Question: How can I convert 1D vector f(r) to an image, with symmetrical revolution. I'm using python 2.7.
What I want to do with a figure. I want the image on right with a vector on left:

Many thanks.
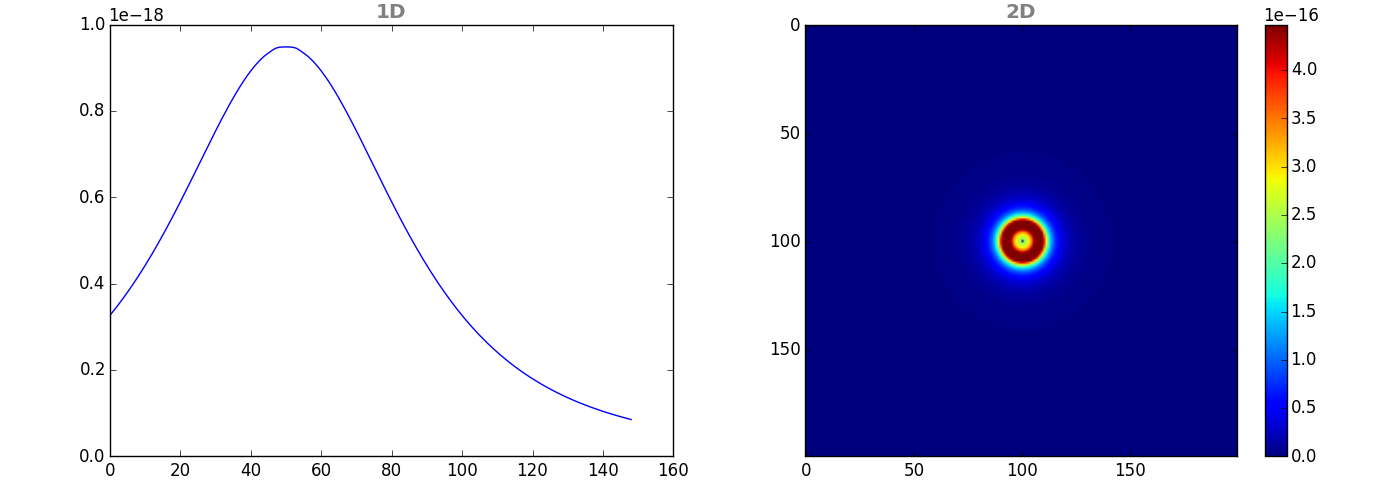
Answer: You can build a distance matrix with zero at it's center and just plot that as argument to any function you wish:
'''
import numpy as np
import matplotlib.pyplot as plt
def centeredDistanceMatrix(n):
# make sure n is odd
x,y = np.meshgrid(range(n),range(n))
return np.sqrt((x-(n/2)+1)**2+(y-(n/2)+1)**2)
def function(d):
return np.log(d) # or any function you might have
d = centeredDistanceMatrix(101)
f = function(d)
plt.plot(np.arange(51),function(np.arange(51)))
plt.show()
plt.imshow(f.T,origin='lower',interpolation='nearest')
plt.show()
'''
, which results in:
<URL>
, and:
<URL>
for arbitrary data.
You can use 'interp1D' to pass your vector to a function in order to give pixel values.
'''
import numpy as np
import matplotlib.pyplot as plt
from scipy.interpolate import interp1d
def centeredDistanceMatrix(n):
# make sure n is odd
x,y = np.meshgrid(range(n),range(n))
return np.sqrt((x-(n/2)+1)**2+(y-(n/2)+1)**2)
def function(d):
return np.log(d) # or any funciton you might have
def arbitraryfunction(d,y,n):
x = np.arange(n)
f = interp1d(x, y)
return f(d.flat).reshape(d.shape)
n = 101
d = centeredDistanceMatrix(n)
y = np.random.randint(0,100,n) # this can be your vector
f = arbitraryfunction(d,y,n)
plt.plot(np.arange(101),arbitraryfunction(np.arange(n),y,n))
plt.show()
plt.imshow(f.T,origin='lower',interpolation='nearest')
plt.show()
'''
, the result is this:
<URL>
, and this:
<URL>